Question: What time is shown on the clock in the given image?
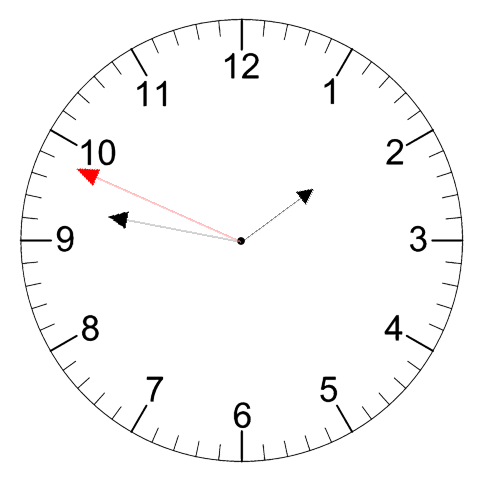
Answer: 01:46:49